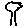
Label: tree